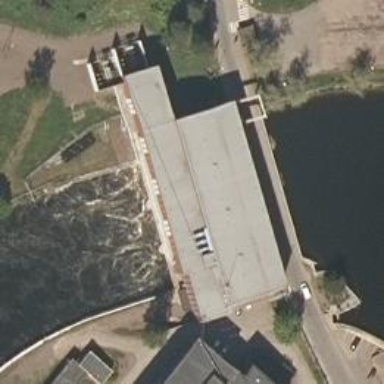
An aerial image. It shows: Hydro power generator.